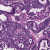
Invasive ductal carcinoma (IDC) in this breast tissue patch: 1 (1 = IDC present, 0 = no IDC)